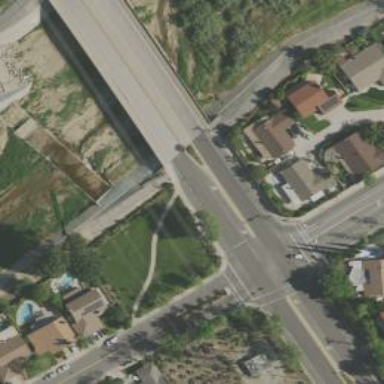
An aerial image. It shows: Secondary road crossing bridge.